Question: Can anyone drop me any ideas on how the VP8 encoded frames could be properly decoded in "" order. What I mean by this is:
I.e. I have chunk of VP8 encoded frames from "1" to "X".. ()
If I play all my frames sequentially from "" to "" - everything is ok, there are no artifacts.
But let's say I'm interested in decoding only the ""... It's not an "I" frame, so at first I'm decoding the "" (an "I" frame) and only then "". But frame get's decoded with some artifacs, so I'm a bit confused about what's causing this?

A short video displaying what I mean <URL>.
As far as I'm aware VP8 does not use any "B" frames?
Maybe there is some decoder or encoder flags that could be used to overcome this?
It looks like all VP8 encoded frames depend on each other, can this be true?
Any ideas on how i.e. video seeking is done by the WebM capable video players?
Thanks.
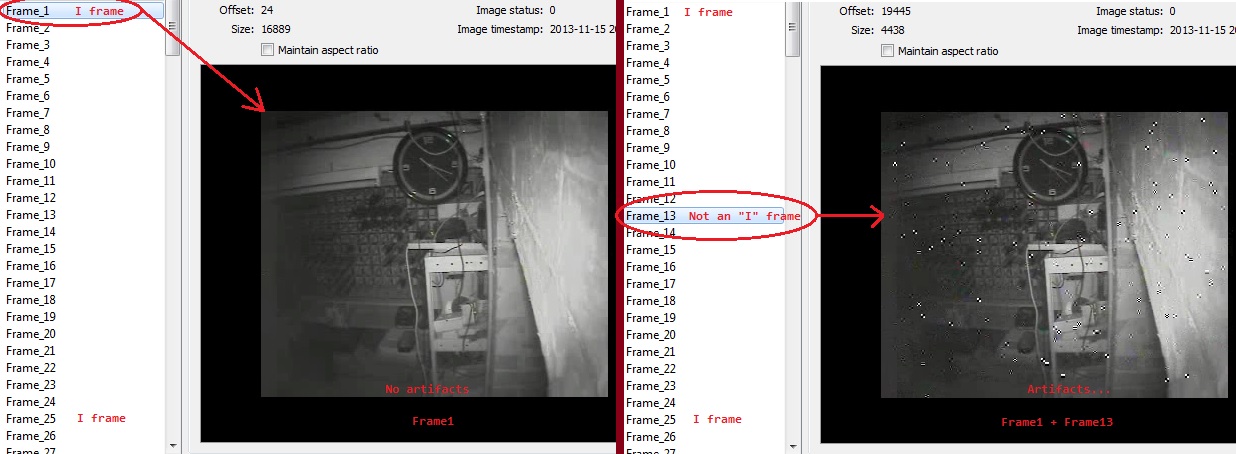
Answer: in one GOP, there is one I and left are P frames and as you might be knowing P frame depends on I/P frames so they don't have all the data so if you will decode only one frame from a GOP, you will only get the data in that particular frame which you are saying the artifact. The whole is only in the I frame and left all will be like this only and that's why we have GOP.
Video seeking generally goes with GOPs which vary their sizes from 1 sec to max 2-3 secs (very rarely).